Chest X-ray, PA view. Patient: 33 years old, sex F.
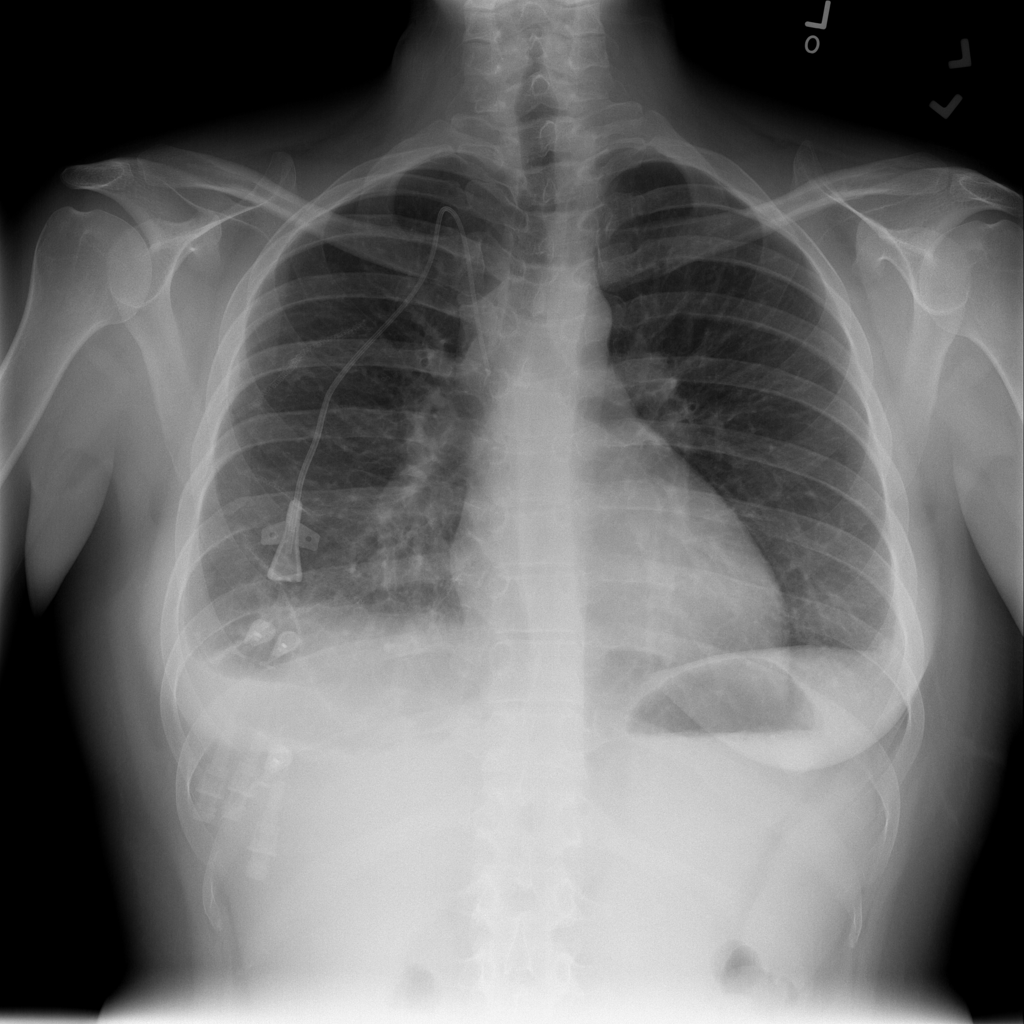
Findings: Infiltration, Nodule